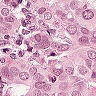
Metastatic tissue present: yes